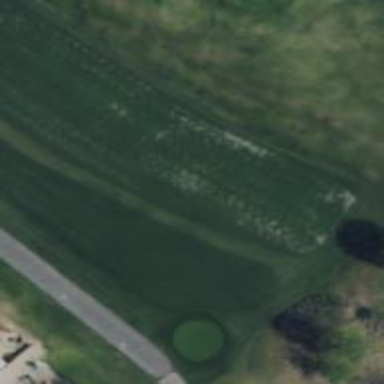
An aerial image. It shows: Grass area designated as golf tee.